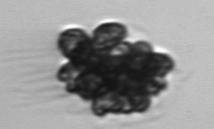
Label: Corymbellus